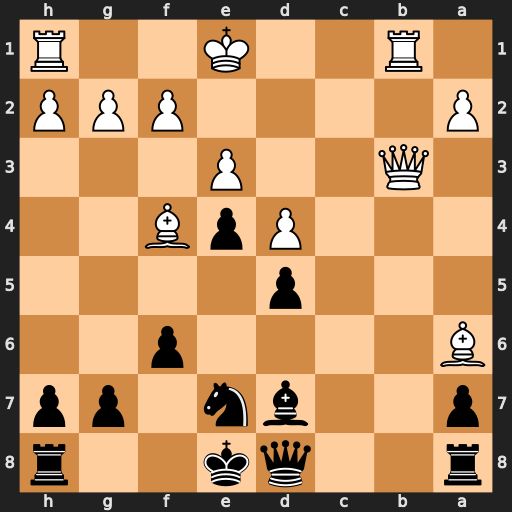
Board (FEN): r2qk2r/p2bn1pp/B4p2/3p4/3PpB2/1Q2P3/P4PPP/1R2K2R
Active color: b
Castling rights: Kkq
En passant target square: -
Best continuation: Qa5+ Qb4 Qxa6